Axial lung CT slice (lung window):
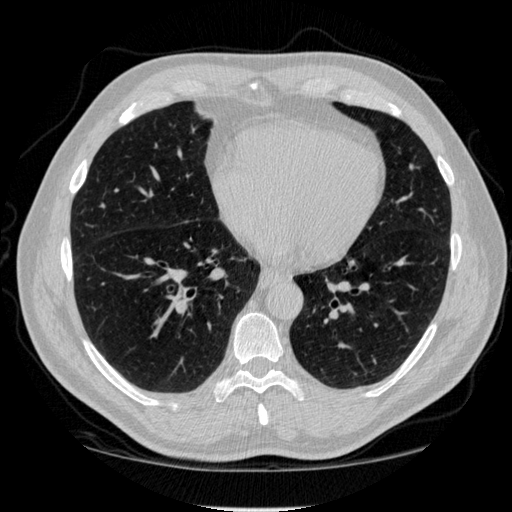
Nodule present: no